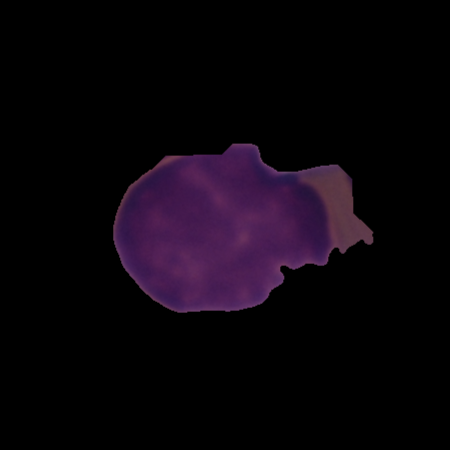
Label: healthy